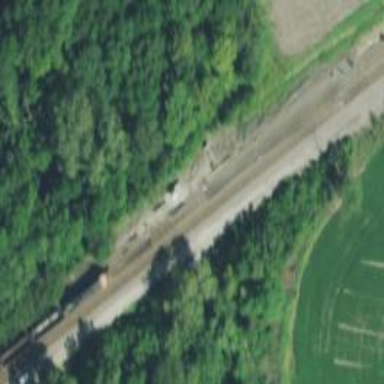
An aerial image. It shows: Railroad crossover.